Question: I'm using this code:
'''
// Declare a UIImageView, set its frame and add an image to it
var myImageView = UIImageView(frame: CGRectMake(0, 0, 100, 100))
myImageView.image = UIImageView(image:UIImage(named:"myImage"))
// Let's add the UIImageView to the alertController
alertController.view.addSubview(myImageView)
'''
However, the view is overlapping the 'UIAlertController':

How can I fix it?
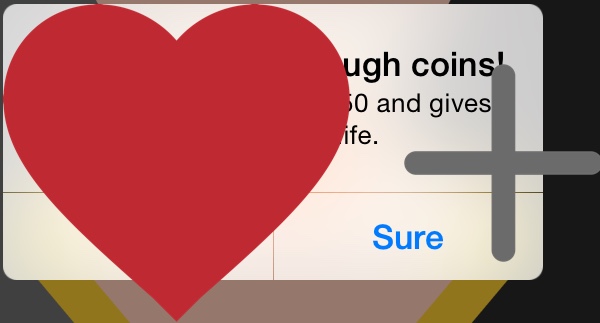
Answer: You've no business adding subview to an alert view. It is easy to make a view-controlled presented view that behaves like an alert view, and that's what you should do. That way, you are in charge of the view and you won't have any problems laying it out in a nib / storyboard with autolayout or whatever.